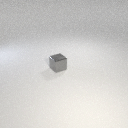
small gray metal cube